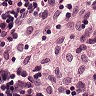
Metastatic tissue present: no